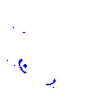
Particle: proton